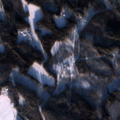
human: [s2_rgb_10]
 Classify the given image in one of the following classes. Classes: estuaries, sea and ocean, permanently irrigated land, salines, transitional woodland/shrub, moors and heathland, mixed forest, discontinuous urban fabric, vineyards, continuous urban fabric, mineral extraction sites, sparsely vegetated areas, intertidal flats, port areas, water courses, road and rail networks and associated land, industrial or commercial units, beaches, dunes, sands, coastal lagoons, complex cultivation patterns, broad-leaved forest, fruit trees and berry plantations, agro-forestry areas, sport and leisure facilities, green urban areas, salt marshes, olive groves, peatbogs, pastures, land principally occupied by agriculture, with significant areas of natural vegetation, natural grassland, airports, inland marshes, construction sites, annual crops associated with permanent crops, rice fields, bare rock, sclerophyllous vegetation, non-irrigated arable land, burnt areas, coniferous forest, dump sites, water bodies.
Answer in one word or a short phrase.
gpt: non-irrigated arable land, broad-leaved forest, coniferous forest, mixed forest